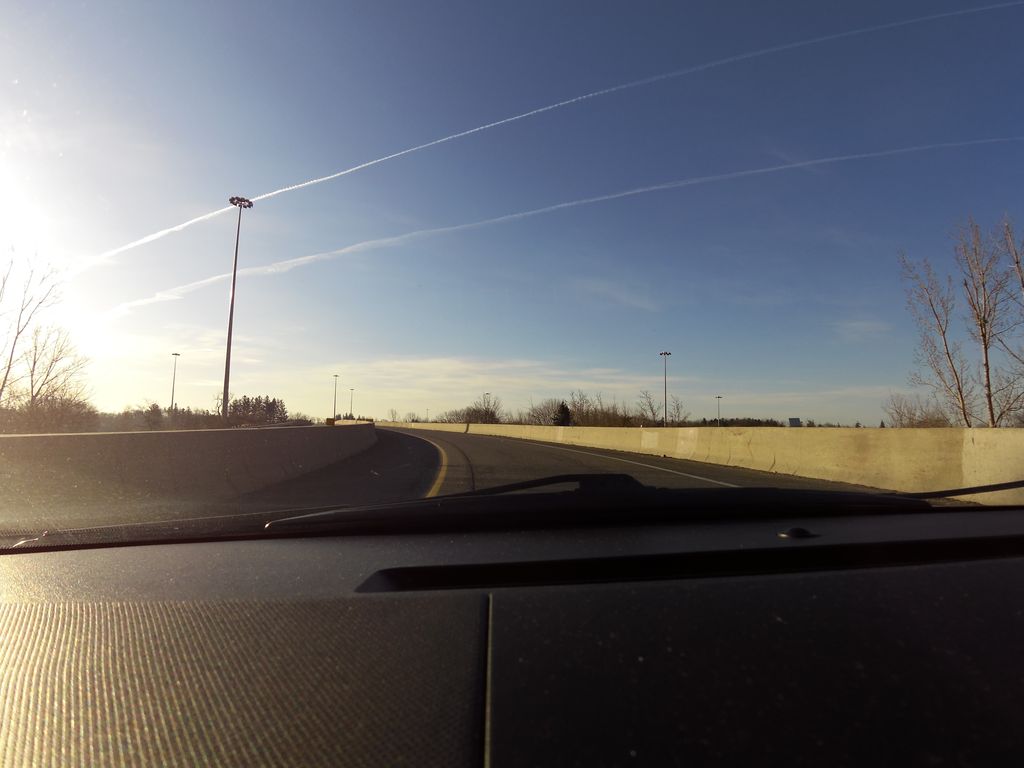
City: hamilton